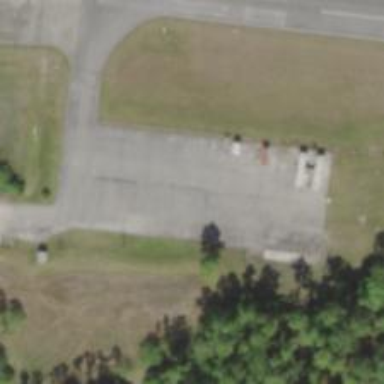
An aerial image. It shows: Image showing helipad at airport.